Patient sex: M
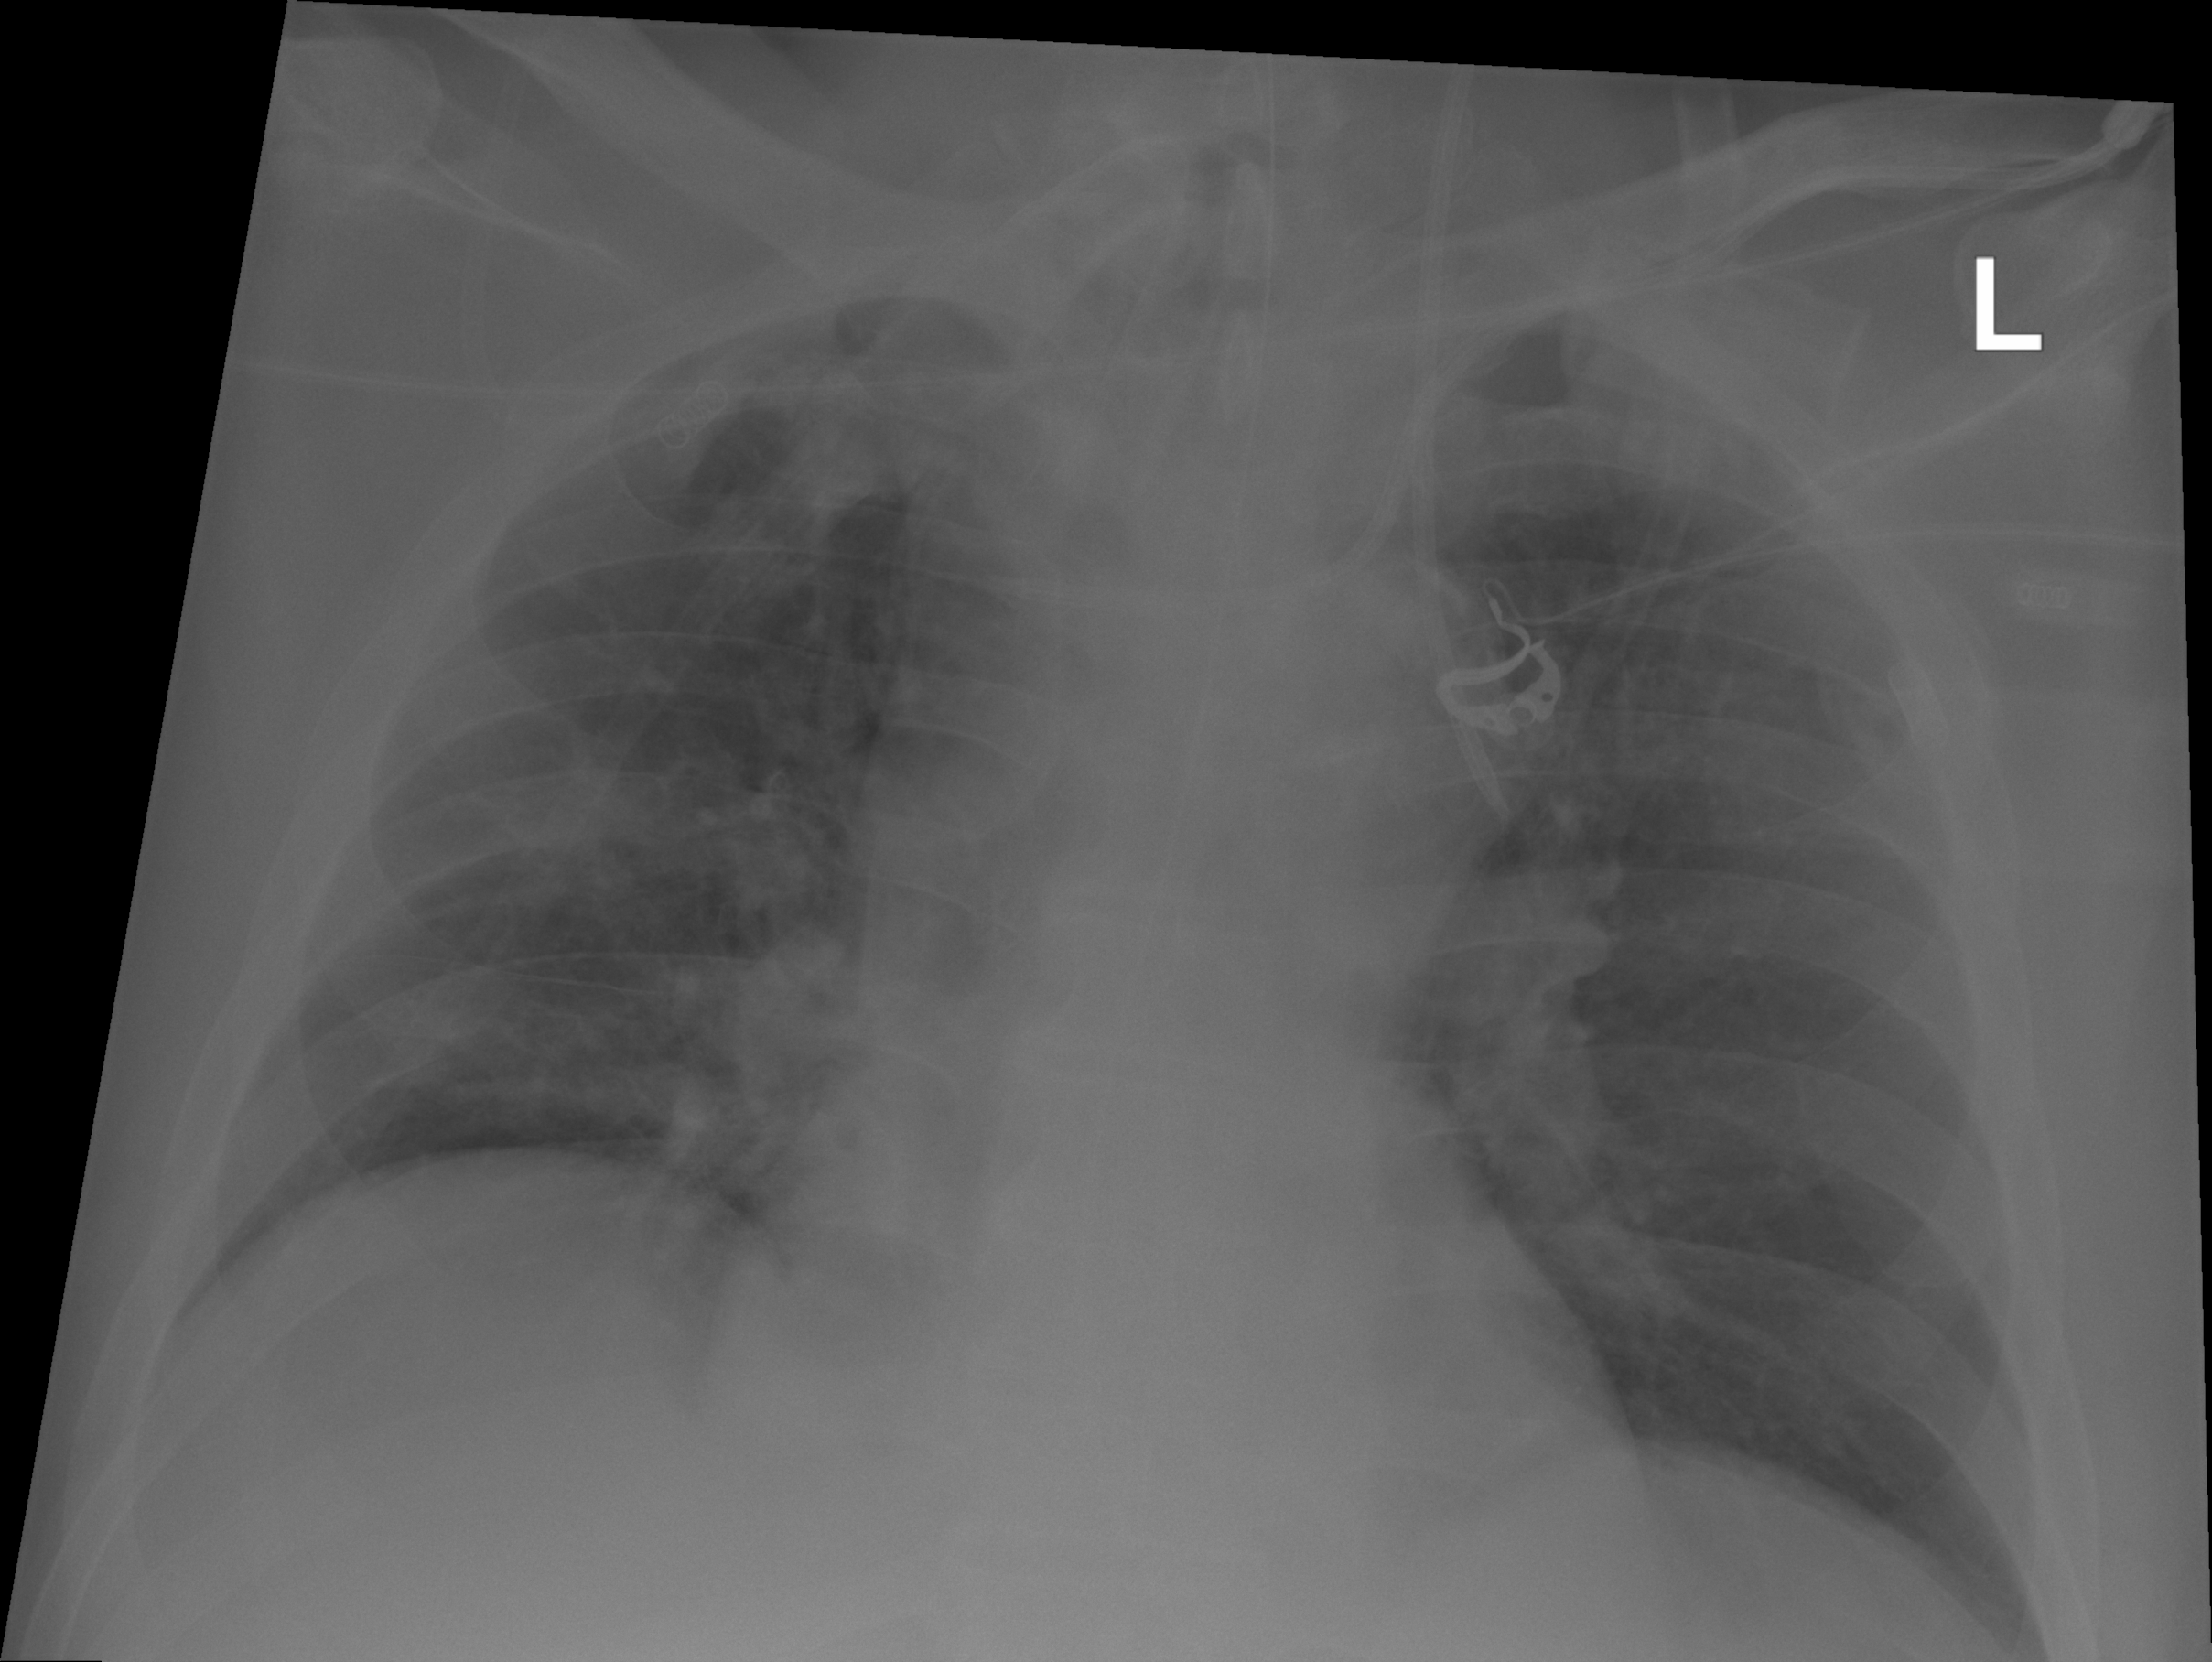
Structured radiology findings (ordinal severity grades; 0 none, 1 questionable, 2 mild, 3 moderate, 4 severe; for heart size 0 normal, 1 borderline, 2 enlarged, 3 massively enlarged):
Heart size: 0
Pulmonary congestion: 0
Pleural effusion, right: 0
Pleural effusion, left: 2
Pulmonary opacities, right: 0
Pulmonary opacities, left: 0
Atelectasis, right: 0
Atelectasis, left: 2